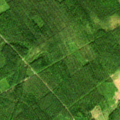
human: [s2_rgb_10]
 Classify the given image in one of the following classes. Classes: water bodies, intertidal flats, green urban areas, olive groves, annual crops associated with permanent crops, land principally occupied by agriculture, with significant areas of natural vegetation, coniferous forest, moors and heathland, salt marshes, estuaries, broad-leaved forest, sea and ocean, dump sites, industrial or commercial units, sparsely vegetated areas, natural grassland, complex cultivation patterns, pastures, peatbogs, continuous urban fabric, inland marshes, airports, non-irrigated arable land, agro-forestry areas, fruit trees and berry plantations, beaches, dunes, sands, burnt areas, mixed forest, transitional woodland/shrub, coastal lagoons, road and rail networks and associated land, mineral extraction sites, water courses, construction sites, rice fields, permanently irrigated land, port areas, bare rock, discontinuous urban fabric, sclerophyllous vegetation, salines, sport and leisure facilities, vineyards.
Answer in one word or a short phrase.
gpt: coniferous forest, mixed forest, transitional woodland/shrub